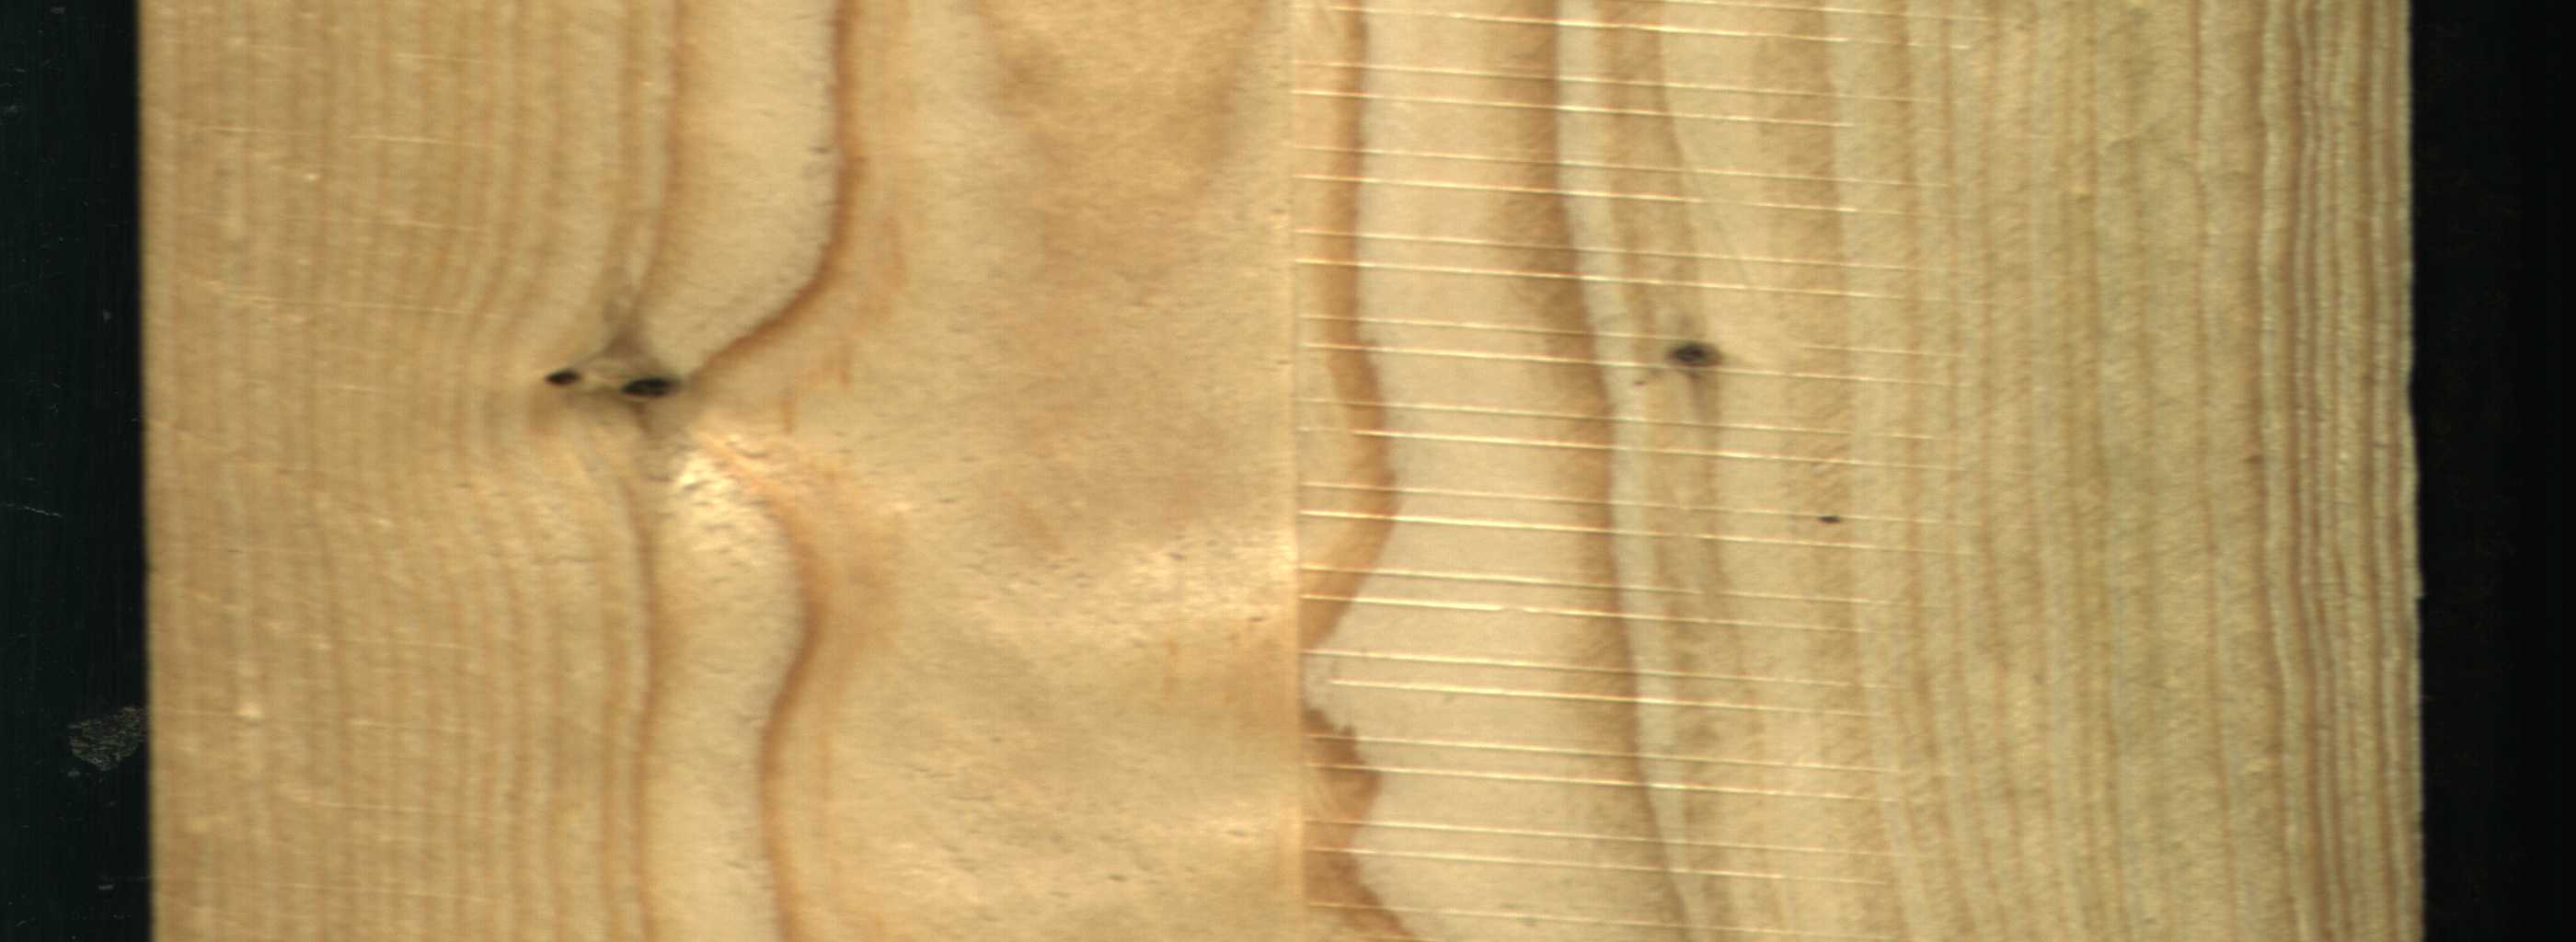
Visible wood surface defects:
Dead_Knot
Dead_Knot
Live_Knot